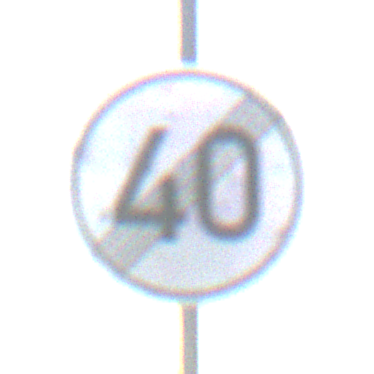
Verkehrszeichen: EndeGeschwindigkeit40
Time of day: SunriseSunset
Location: Outdoor (RoadRail)
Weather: PartlyCloudy
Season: NotSpecified
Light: Natural